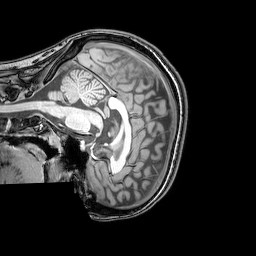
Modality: T1w
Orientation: sagittal
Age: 24
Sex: female
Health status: healthy
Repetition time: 0.081 s
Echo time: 0.037 s